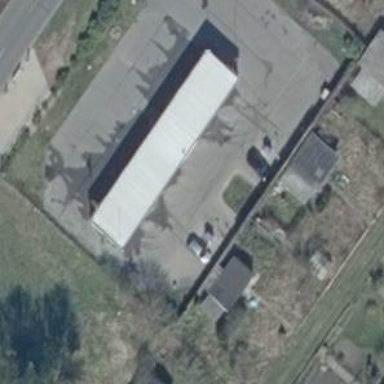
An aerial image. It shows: Car wash located under roof.